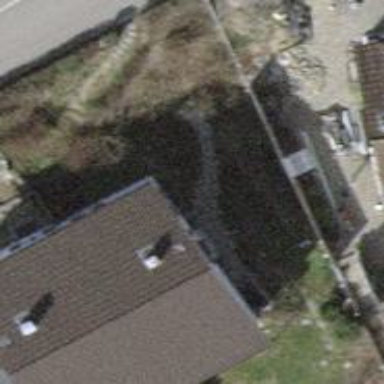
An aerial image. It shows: Semidetached house.